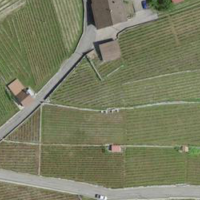
EUNIS habitat code: 52
Species observed at this site:
Erodium cicutarium
Echium vulgare